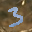
Label: 3